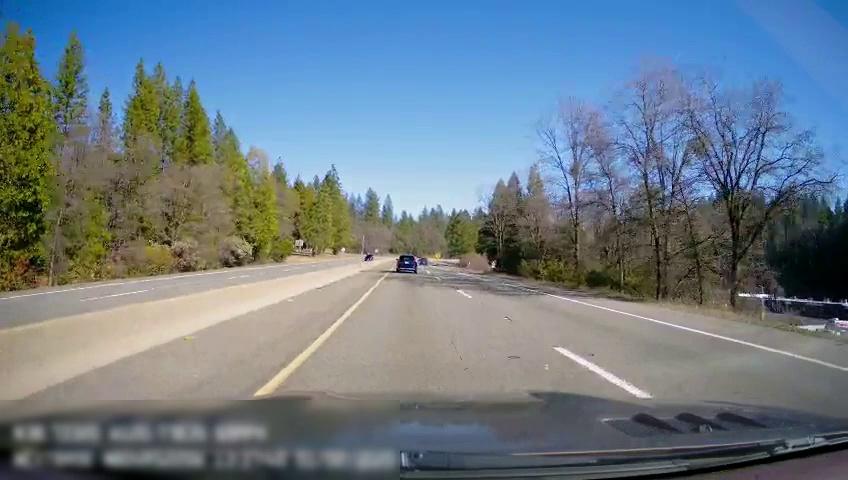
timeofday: Day
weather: Sunny
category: Drivable Space
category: Drivable Space
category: Vehicles | SUV
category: Vehicles | Car
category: Lanes | Current Lane
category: Lanes | Current Lane
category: Lanes | Alternate Lane
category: Lanes | Opposite Lane
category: Lanes | Opposite Lane